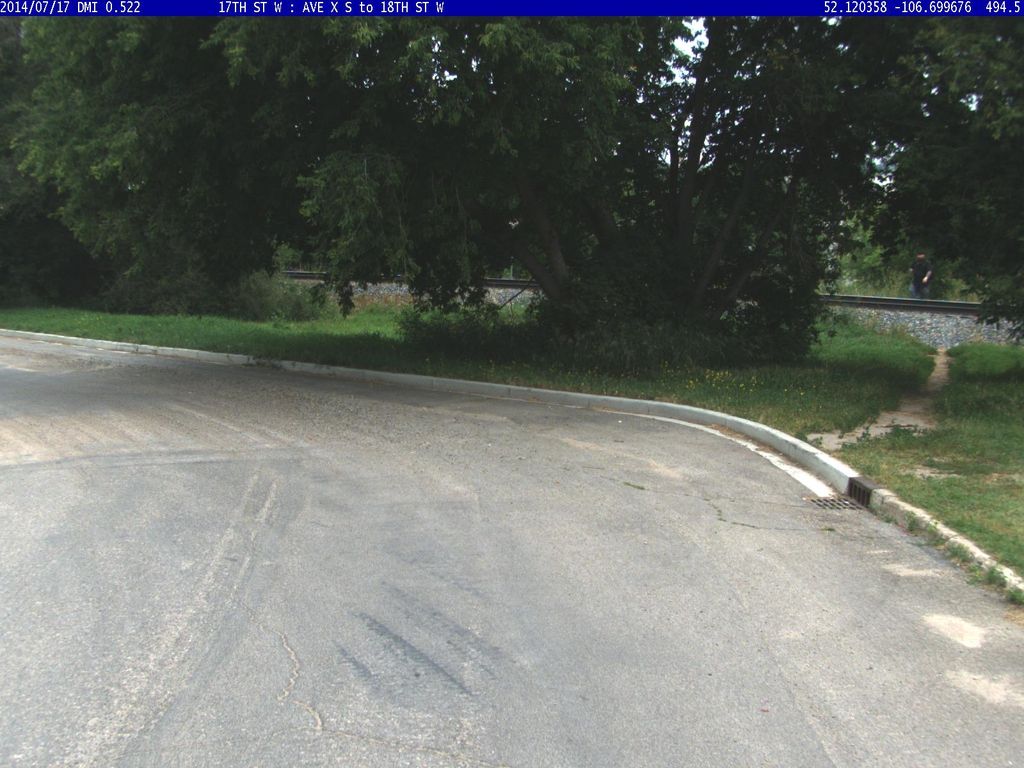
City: saskatoon